Question: I am working on a function where I am calculating meter units to amount. Rules for meter calcualtions are :
- - -
The function I have written is :
'''
public static void CalculateAutoFare(int kmIndex) {
double fare = 12.00;
double night = 15.00;
double subseIncre = 1.50;
double nightIncre = 0.25;
int j=0;
for (int i=1; i <= kmIndex; i++) {
if (i == 3 || j == 4) {
fare += 1.00f;
j =0;
}
else {
fare += subseIncre;
j++;
}
fare = Math.round(fare*2f)/2f;
double extra = ((double) fare * nightIncre);
night = fare + extra;
night = Math.round(night*2f)/2f;
System.out.println("I = " + i + " Fare = " + fare + " Night = " + night + " 25%Extra = " + extra);
}
System.out.println("Day = " + fare + " Night = " + night);
}
'''
kmIndex is the index of km. Meter readings are as 1.00, 1.10, 1.20, 1.30...1.90, 2.00.... Thus kmIndex for 1.00 = 0, 1.10 = 1, 1.20 - 3 and so on.
Results that I get as per code and should be is mentioned below :

I have worked till 4.00 and where the results are not right are declared undet Should Be of relevant to Day or Night.
I worked a lot on this but couldn't get results as expected. If I try to correct 1 thing then other gets wrong or doesn't give expected results. Can anyone help me out with this. Have spent almost whole day trying to solve this.
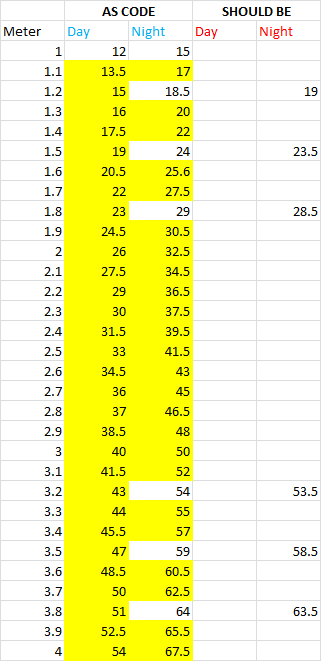
Answer: I've analyzed the worksheet and I haven't found a formula that gives the results shown there. It seems that some values have some rounding differences. I've realized that only the values with 25 or 75 cents were different. For example, you calculated 18,5 and it should be 19 (the result was 18,75 and you rounded down to 18,5, but it should be rounded up to 19).
So, if you don't have the original formula that was used to create the table, I think the only way to be sure that the results will match the worksheet is to hardcode it. It's not an elegant solution, but it guarantees the correct result.